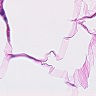
Metastatic tissue present: no